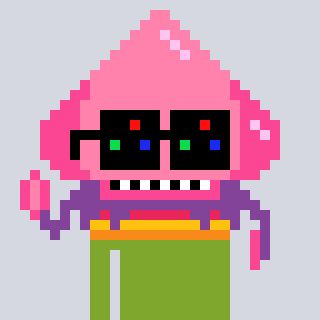
a pixel art character with square black sunglasses, a squid-shaped head and a slimegreen-colored body on a cool background